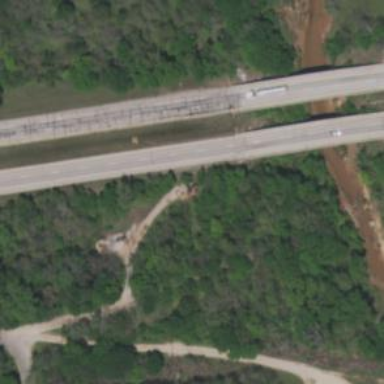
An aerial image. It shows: This image shows trunk highway that functions as expressway.